Interaction volume radius: 5 \u00c5
Interaction volume height: 15 \u00c5
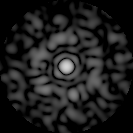
Disorder parameter: 0.8072